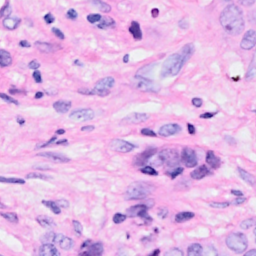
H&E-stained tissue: Breast